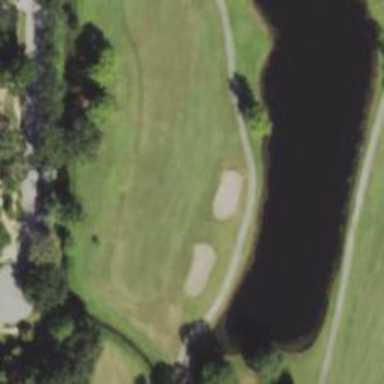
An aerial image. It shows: Service road designated as golf cart path.